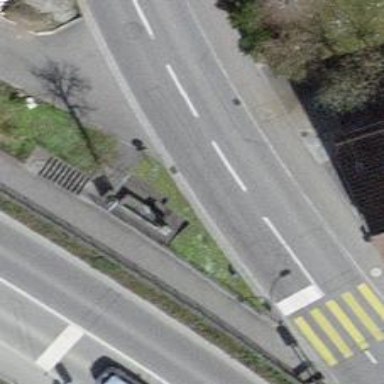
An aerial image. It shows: Beautiful fountain.